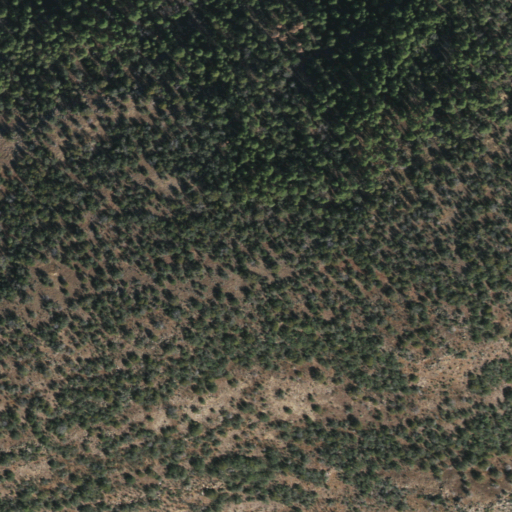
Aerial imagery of mountain in Arizona named Dads Lookout containing only evergreen forest